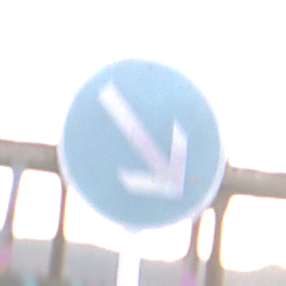
Verkehrszeichen: VorgeschriebeneVorbeifahrtRechts
Umgebung: Outdoor, Suburban
Tageszeit: SunriseSunset
Wetter: PartlyCloudy
Licht: Natural
Jahreszeit: NotSpecified
Kontrast: LowContrast